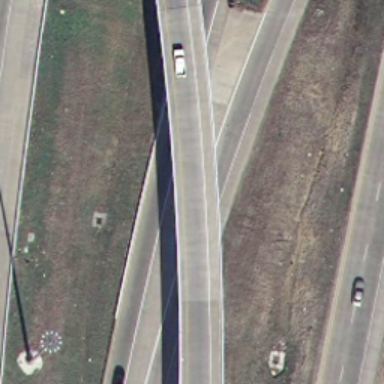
A narrow road go across another roads diagonally .